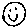
Label: smiley face